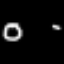
Label: octagon